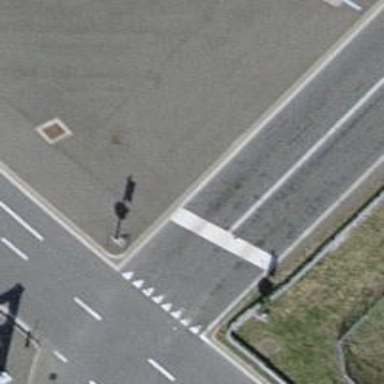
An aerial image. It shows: Road with traffic signals.